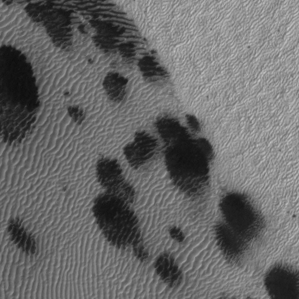
Label: frost